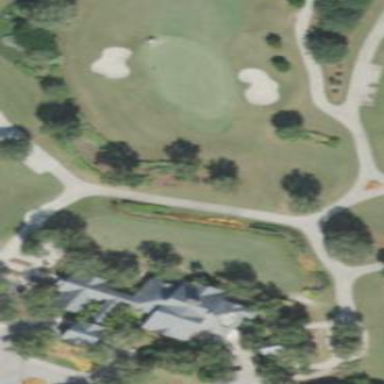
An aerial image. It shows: Area with grass used as rough in golf course.